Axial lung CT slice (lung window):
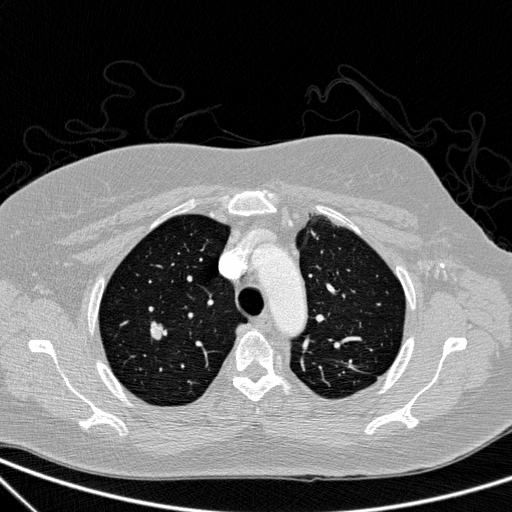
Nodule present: yes
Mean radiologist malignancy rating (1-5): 4.25